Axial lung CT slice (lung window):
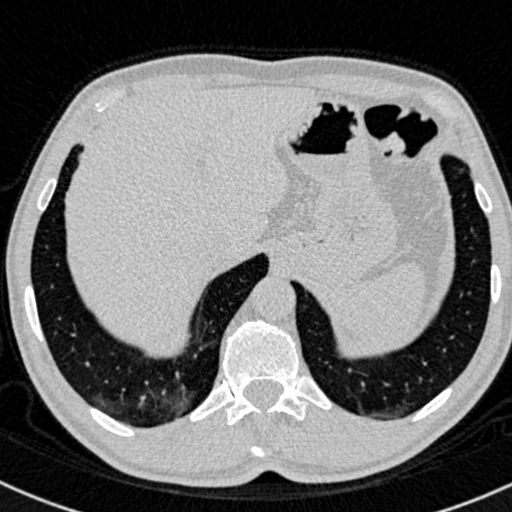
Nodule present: no